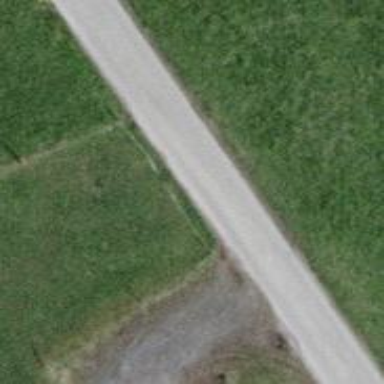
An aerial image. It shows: Paved track with grade 1 tracktype.